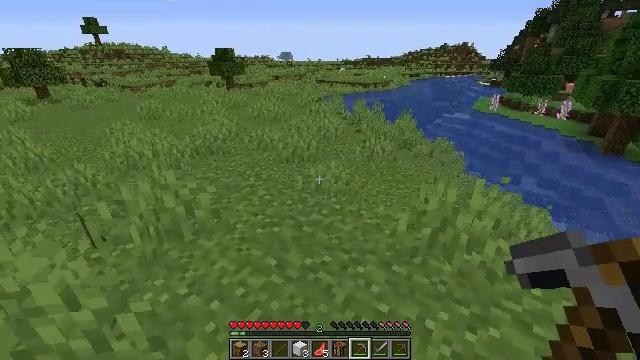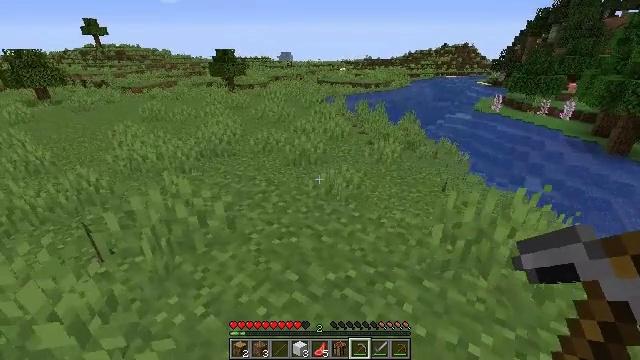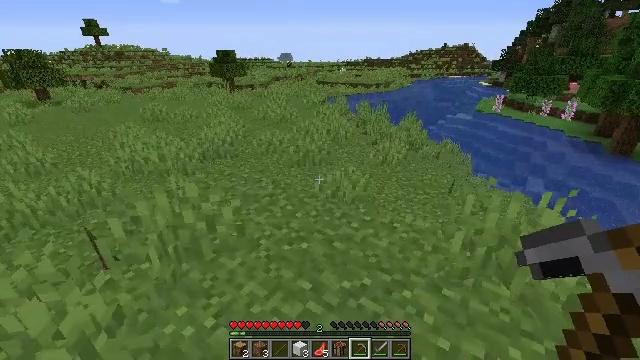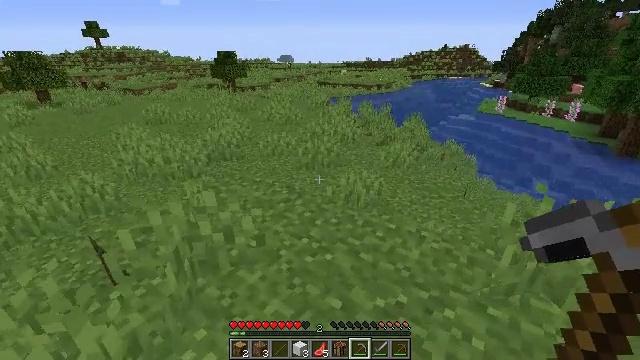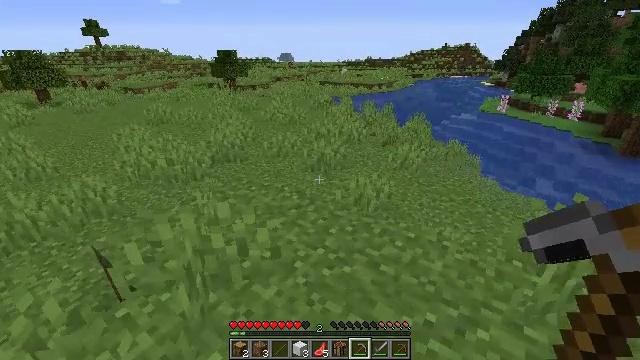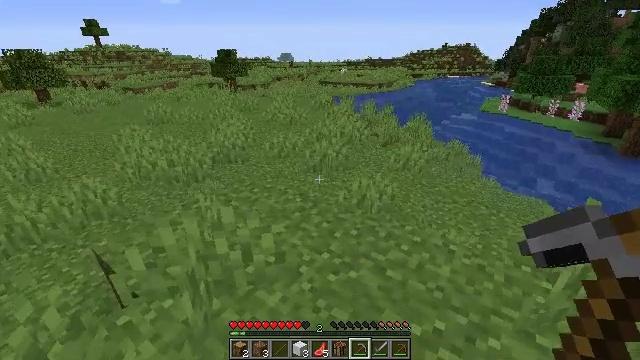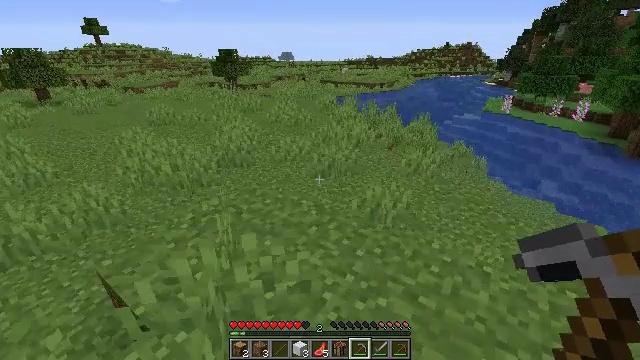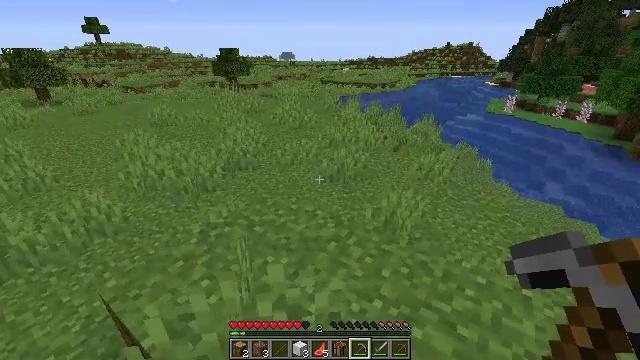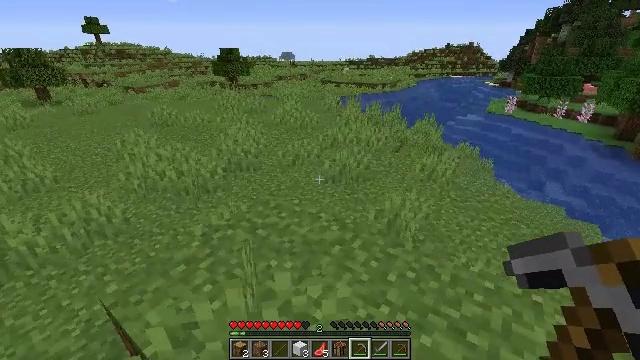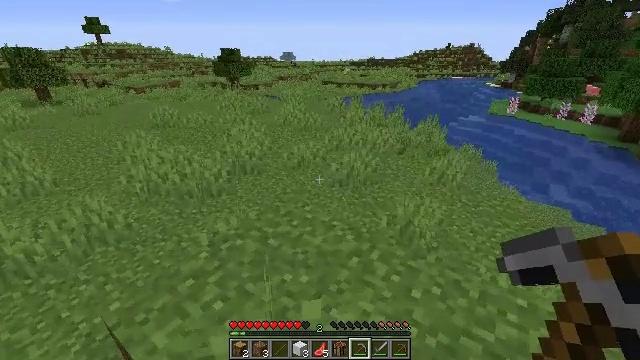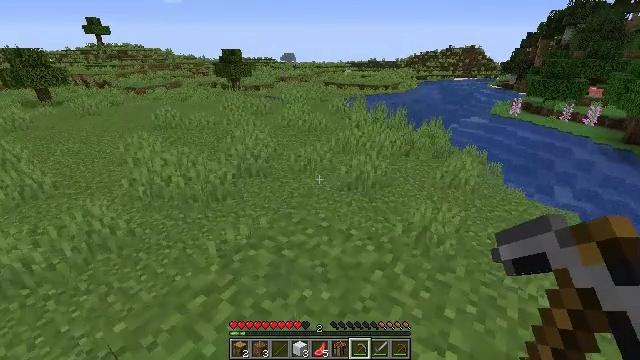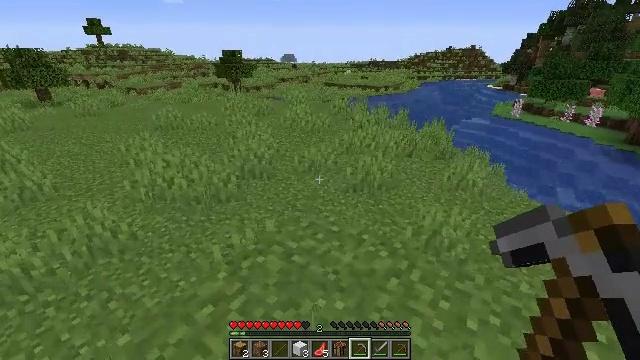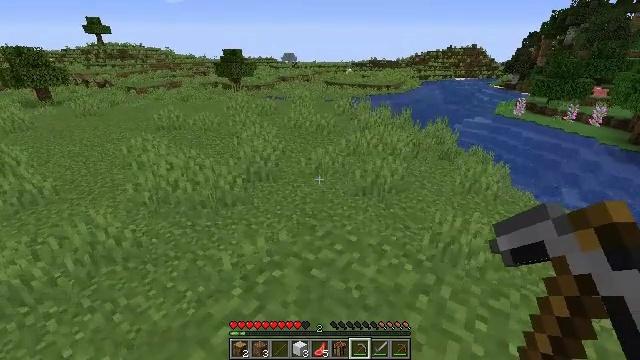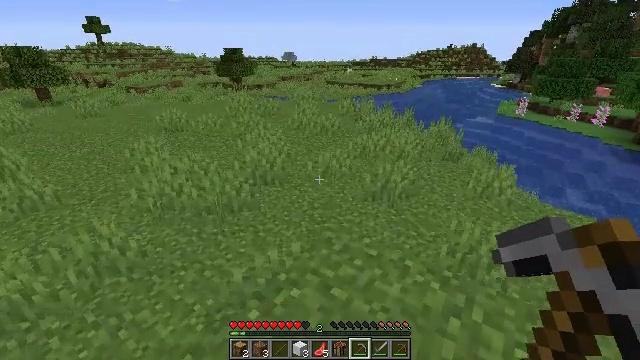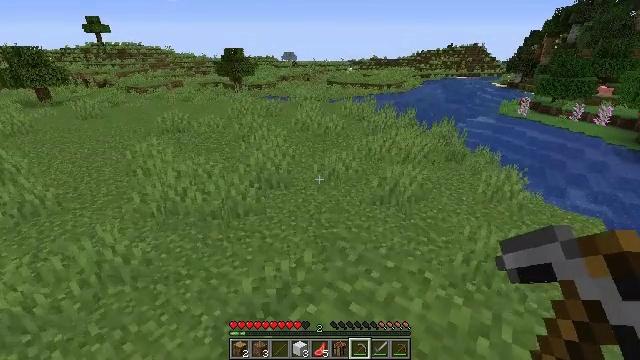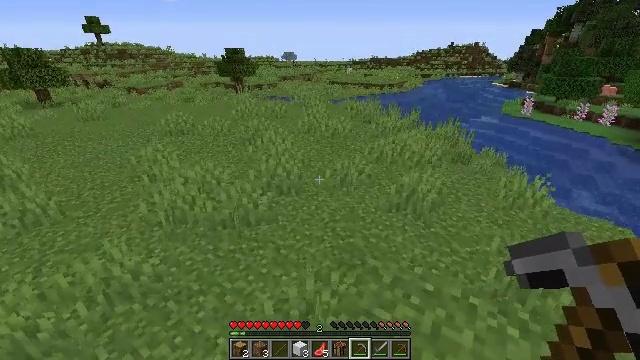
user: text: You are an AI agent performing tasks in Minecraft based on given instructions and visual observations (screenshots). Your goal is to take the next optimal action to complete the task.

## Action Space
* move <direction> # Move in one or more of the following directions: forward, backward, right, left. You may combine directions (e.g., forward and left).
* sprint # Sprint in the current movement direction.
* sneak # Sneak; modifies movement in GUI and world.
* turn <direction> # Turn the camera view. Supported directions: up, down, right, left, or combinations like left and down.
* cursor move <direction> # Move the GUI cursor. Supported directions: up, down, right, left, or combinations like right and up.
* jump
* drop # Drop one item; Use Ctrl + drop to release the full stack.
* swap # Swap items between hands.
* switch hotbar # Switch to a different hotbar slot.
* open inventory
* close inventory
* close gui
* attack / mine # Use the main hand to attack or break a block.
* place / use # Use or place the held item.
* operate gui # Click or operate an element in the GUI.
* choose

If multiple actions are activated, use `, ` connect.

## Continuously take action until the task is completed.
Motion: motion action
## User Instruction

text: Gather tall grass by hitting it.
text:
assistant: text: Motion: move forward and move left
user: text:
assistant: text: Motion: move forward and move left
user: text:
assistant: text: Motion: move forward and move left
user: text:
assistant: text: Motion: move forward and move left
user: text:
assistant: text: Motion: move forward and move left
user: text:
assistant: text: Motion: move forward and move left
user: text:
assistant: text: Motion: move forward and move left
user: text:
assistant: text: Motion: move forward and move left
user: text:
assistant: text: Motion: move forward and move left
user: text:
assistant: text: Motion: move forward and move left
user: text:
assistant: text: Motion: move forward and move left
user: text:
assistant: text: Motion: move forward and move left
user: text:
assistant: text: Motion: move forward and move left
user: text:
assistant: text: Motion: move forward and move left
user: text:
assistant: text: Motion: move forward and move left
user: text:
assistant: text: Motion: move forward and move left
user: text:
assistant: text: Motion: move forward and move left
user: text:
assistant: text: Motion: move forward and move left
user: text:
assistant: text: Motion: move forward and move left
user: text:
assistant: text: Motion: move forward and move left
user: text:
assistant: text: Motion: move forward and move left
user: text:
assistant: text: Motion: move forward and move left
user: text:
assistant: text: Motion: move forward and move left
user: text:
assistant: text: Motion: move forward and move left
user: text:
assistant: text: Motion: move forward and move left
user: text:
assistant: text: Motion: move forward and move left
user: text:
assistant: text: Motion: move forward
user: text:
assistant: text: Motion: move forward
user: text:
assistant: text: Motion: move forward
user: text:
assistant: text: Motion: move forward, turn right